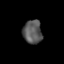
Tissue: lung
Cell type: Epithelial cells
Senescence score: 0.1928
Nuclear area (px): 439
Mean DAPI intensity: 88.239